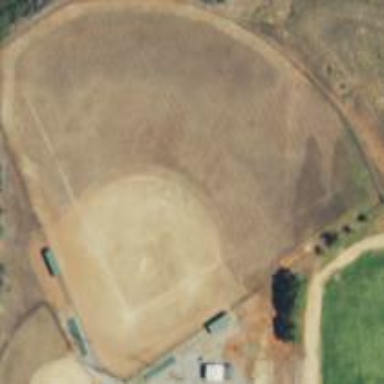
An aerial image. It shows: Baseball pitch for leisure land.